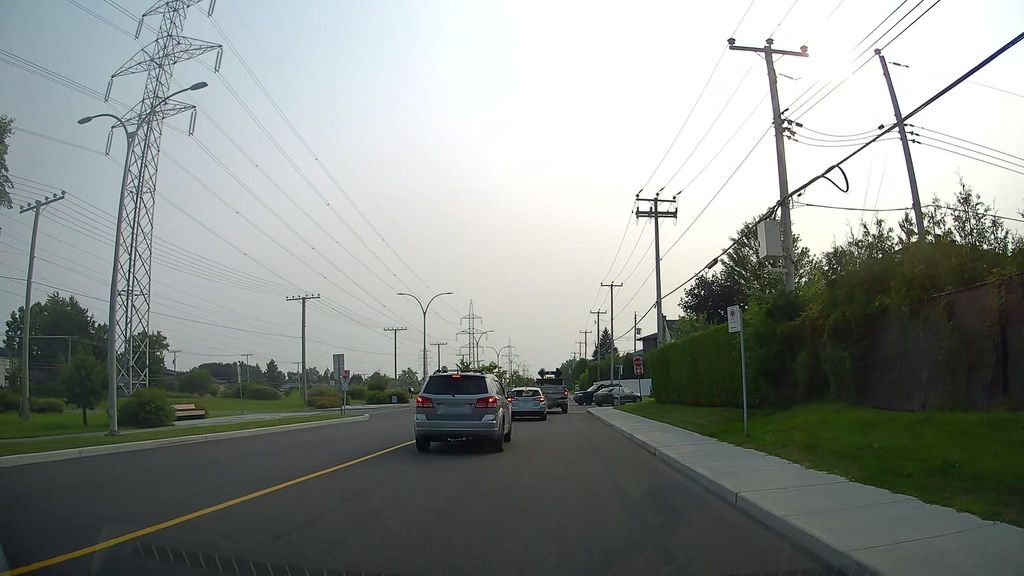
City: montreal